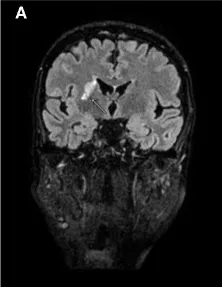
MRI of the brain. (A) T2/fluid-attenuated inversion recovery (FLAIR) coronal view shows hyperintensity in the right caudate, internal capsule, and putamen.
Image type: radiology (mri)